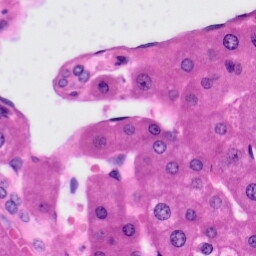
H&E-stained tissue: Liver